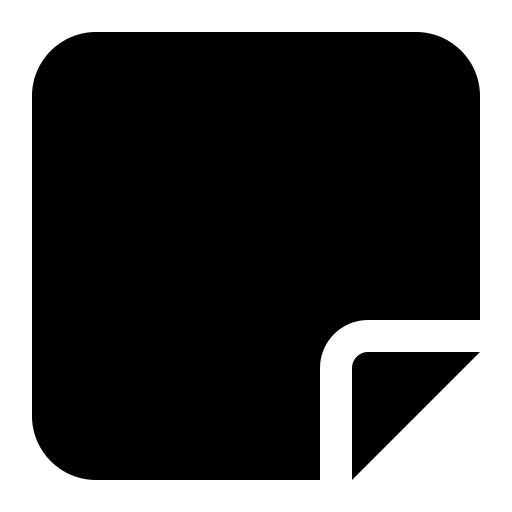
Tags: icon, FontAwesome, fa-icon, solid, note, sticky